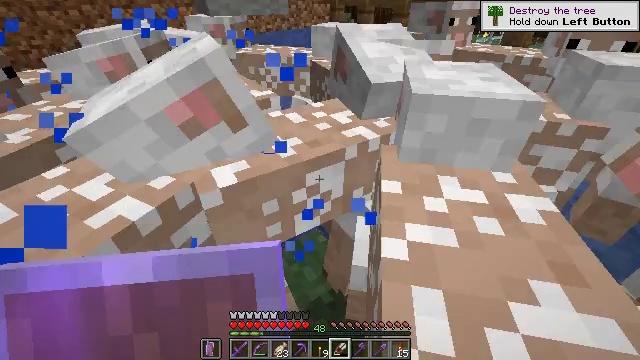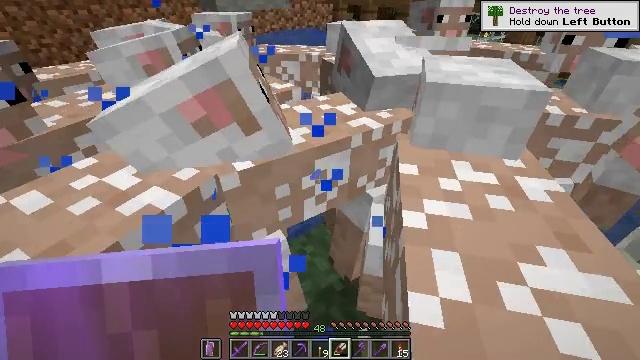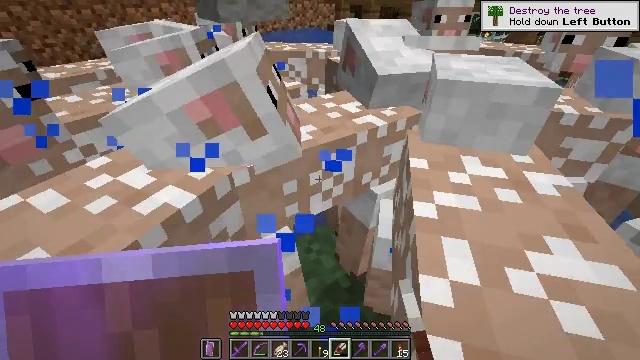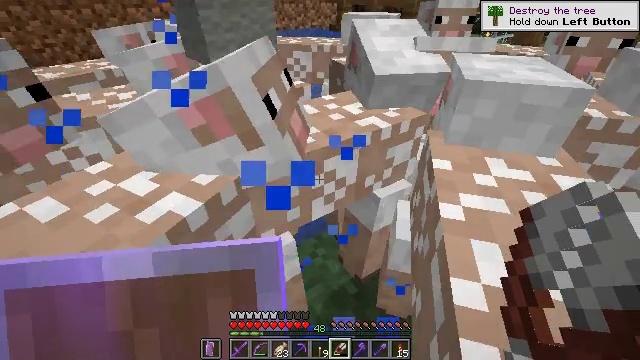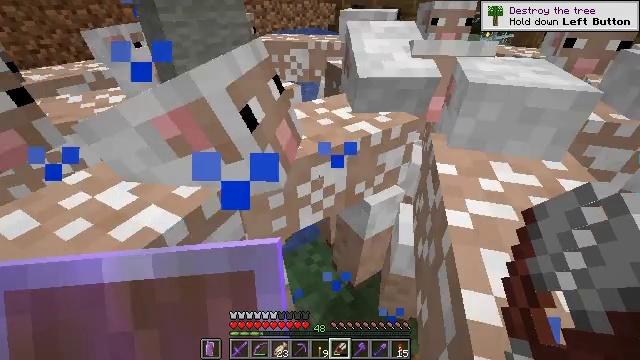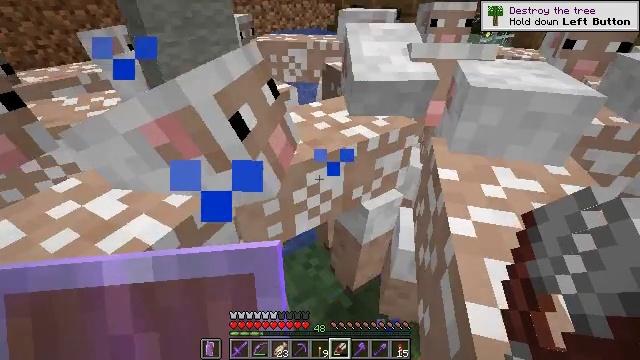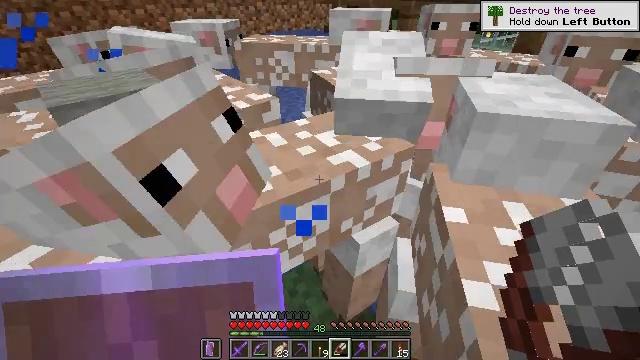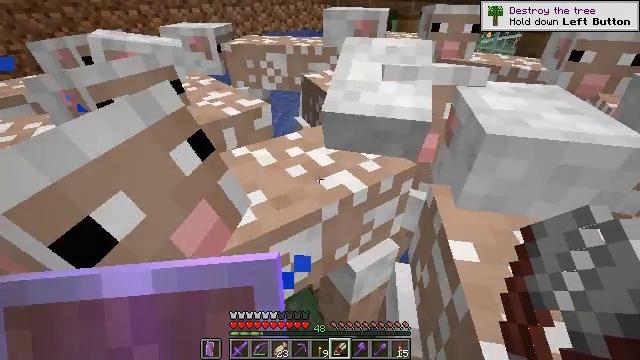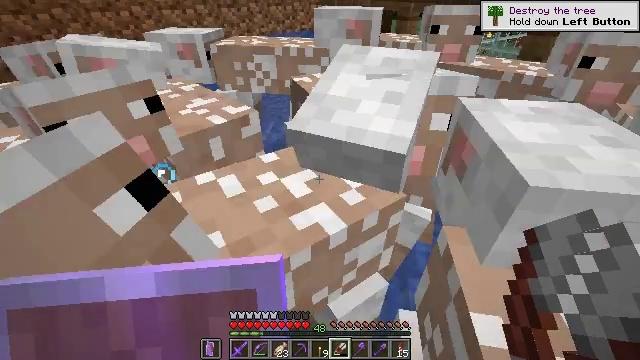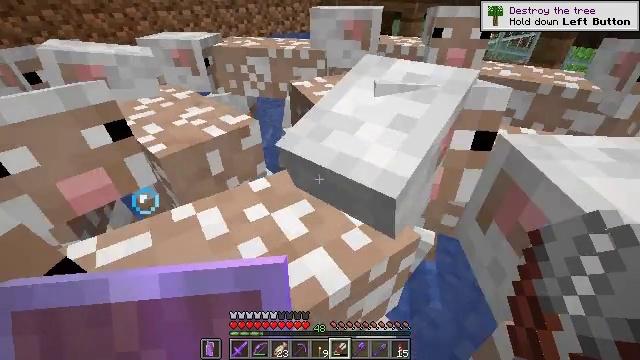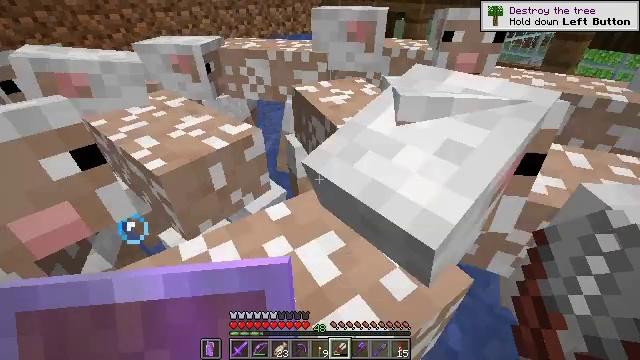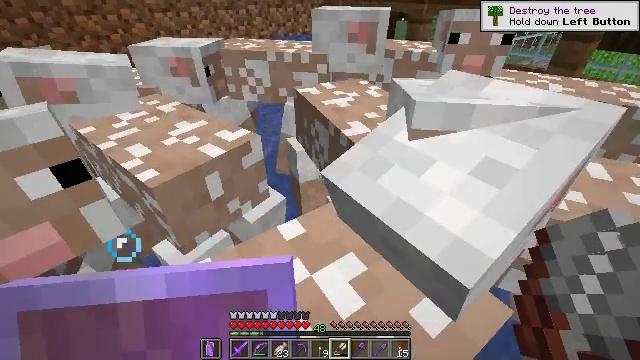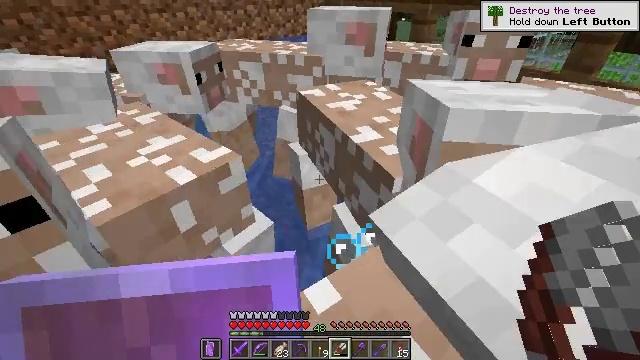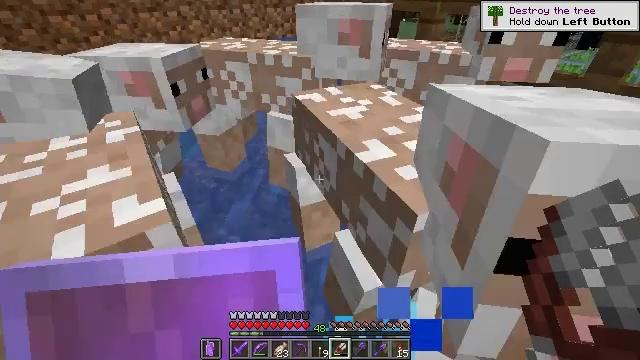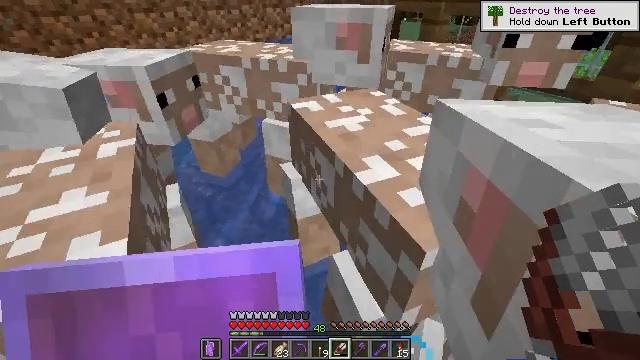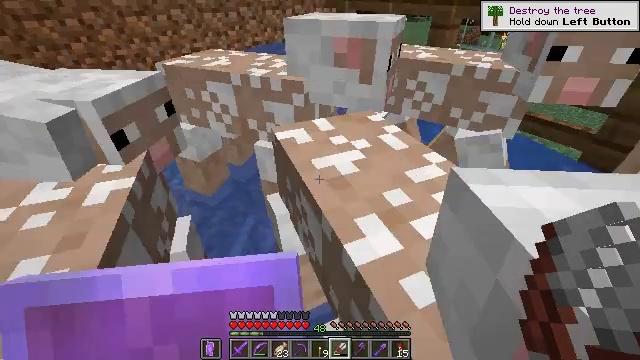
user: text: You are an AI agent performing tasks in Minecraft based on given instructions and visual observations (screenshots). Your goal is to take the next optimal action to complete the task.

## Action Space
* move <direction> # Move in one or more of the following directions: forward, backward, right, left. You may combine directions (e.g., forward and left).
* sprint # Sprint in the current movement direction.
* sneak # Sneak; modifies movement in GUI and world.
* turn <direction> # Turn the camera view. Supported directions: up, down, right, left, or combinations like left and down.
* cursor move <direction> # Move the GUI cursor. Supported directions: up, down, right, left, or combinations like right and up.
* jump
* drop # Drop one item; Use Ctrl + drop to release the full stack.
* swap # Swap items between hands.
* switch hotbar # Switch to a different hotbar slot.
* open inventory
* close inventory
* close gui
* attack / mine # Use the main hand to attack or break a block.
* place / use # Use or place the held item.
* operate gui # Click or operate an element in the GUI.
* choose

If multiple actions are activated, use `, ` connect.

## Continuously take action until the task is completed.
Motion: motion action
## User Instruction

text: craft item air
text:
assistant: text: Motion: no_op
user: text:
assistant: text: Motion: no_op
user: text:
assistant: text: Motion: no_op
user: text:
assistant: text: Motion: no_op
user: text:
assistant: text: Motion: move forward
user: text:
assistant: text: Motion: move forward
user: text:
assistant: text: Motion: move forward
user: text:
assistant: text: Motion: move forward
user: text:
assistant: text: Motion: move forward
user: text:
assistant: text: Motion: move forward
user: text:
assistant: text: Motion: move forward
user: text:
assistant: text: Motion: move forward
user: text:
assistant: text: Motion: move forward
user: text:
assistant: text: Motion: move forward
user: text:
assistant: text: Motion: move forward
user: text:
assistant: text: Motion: move forward
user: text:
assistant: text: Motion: move forward, turn right and up
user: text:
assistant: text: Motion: move forward, turn right and up
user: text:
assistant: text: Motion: move forward, turn right and up
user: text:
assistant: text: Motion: move forward, turn right and up
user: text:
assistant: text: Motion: move forward, turn right
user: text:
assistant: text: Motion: move forward, turn right
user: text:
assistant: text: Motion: move forward
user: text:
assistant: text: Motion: no_op
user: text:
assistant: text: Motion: no_op
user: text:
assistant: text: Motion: no_op
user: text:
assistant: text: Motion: no_op
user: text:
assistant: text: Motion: no_op
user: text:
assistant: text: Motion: no_op
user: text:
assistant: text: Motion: no_op